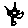
Label: tree